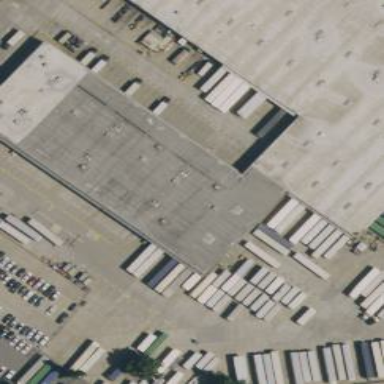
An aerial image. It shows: Warehouse.